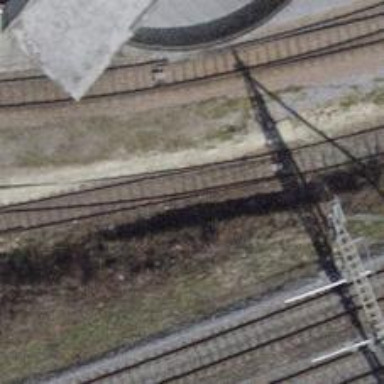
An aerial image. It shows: Railway switch.